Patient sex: M
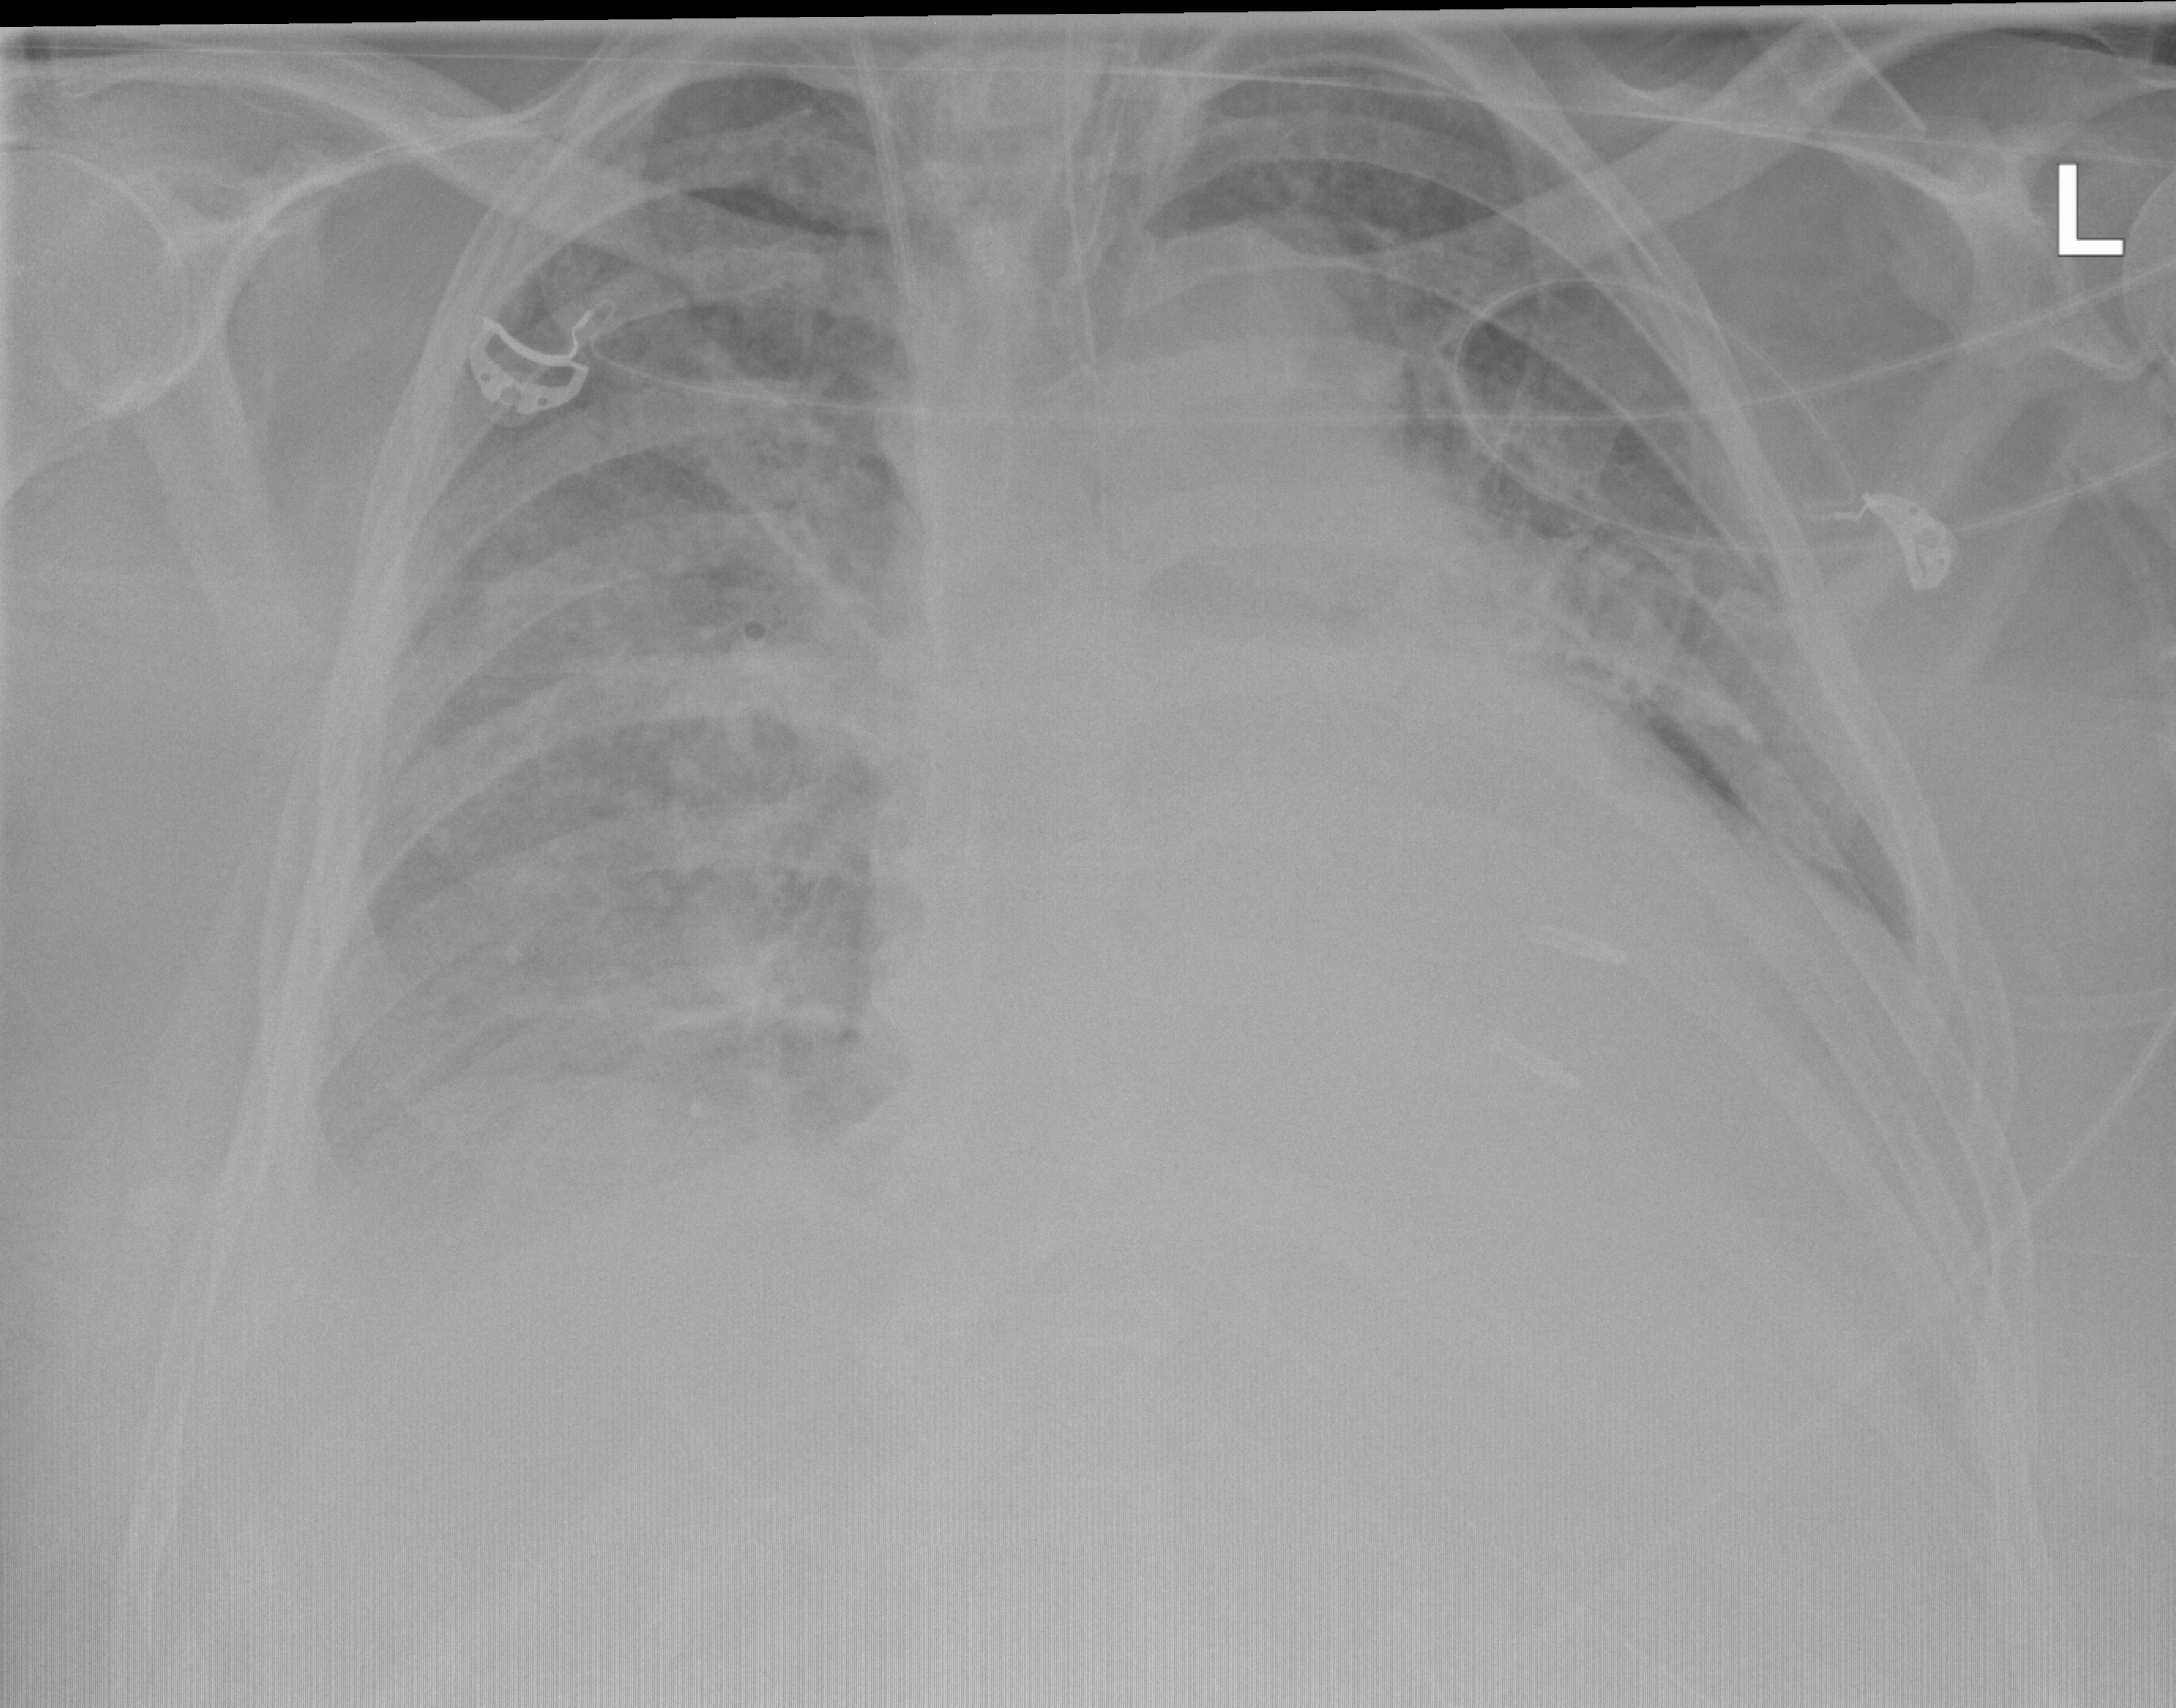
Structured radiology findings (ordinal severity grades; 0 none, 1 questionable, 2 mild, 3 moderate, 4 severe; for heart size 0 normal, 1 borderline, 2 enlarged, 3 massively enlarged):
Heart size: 3
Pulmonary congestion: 2
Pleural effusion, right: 2
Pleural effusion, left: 1
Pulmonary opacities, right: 2
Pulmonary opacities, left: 0
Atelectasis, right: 2
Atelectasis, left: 2